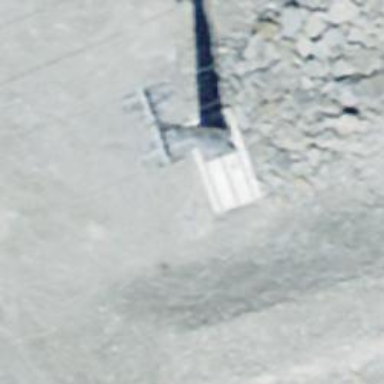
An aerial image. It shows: Pylon used for aerialway.